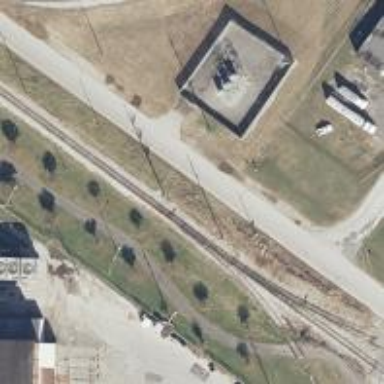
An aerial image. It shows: Power pole.